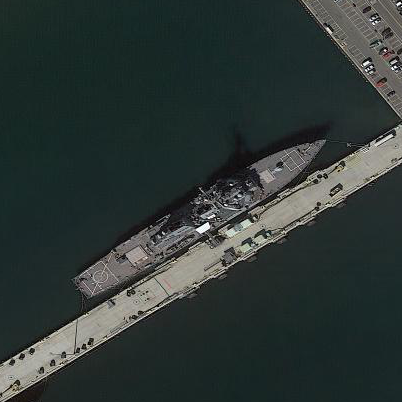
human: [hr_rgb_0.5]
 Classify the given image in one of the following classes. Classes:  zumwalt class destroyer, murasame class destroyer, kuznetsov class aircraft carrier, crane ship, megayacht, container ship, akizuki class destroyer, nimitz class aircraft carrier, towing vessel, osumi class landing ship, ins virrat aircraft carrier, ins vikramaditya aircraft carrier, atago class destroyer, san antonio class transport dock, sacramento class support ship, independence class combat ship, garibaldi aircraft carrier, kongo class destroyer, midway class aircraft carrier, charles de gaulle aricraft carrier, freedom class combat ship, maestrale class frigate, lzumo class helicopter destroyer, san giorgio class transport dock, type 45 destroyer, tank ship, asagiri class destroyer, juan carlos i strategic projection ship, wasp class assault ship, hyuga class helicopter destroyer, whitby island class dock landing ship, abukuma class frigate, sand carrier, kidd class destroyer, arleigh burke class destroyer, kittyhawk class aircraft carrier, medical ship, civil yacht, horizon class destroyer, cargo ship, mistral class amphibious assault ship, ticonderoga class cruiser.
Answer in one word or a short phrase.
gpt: Arleigh Burke class destroyer